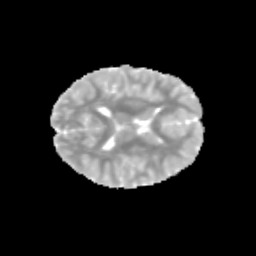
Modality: MD
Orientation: axial
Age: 11
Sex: female
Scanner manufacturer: siemens
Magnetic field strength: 3 T
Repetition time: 3.8 s
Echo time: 0.07 s